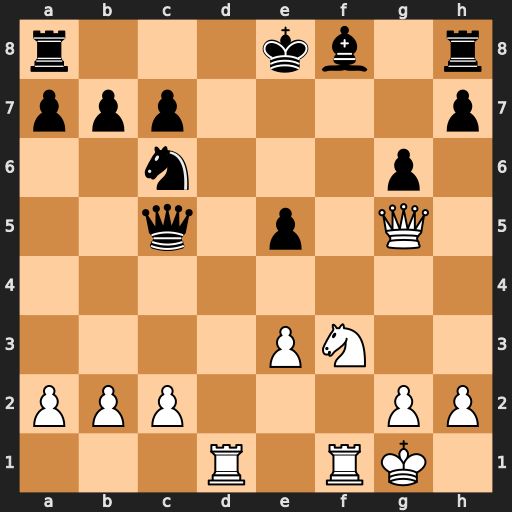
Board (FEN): r3kb1r/ppp4p/2n3p1/2q1p1Q1/8/4PN2/PPP3PP/3R1RK1
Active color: w
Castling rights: kq
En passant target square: -
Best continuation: Qf6 Qe7 Qxh8 Qg7 Qxg7